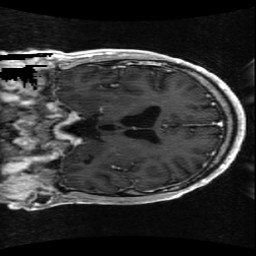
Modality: T1w
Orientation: coronal
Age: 63
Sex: male
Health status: ill